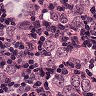
Metastatic tissue present: yes